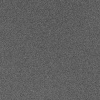
Atmospheric dust classification: dusty